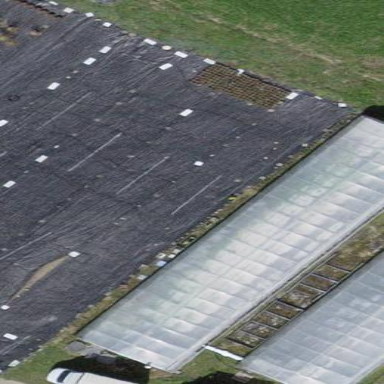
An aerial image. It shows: Greenhouse.